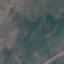
Land use / land cover: HerbaceousVegetation